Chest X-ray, AP view. Patient: 87 years old, sex M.
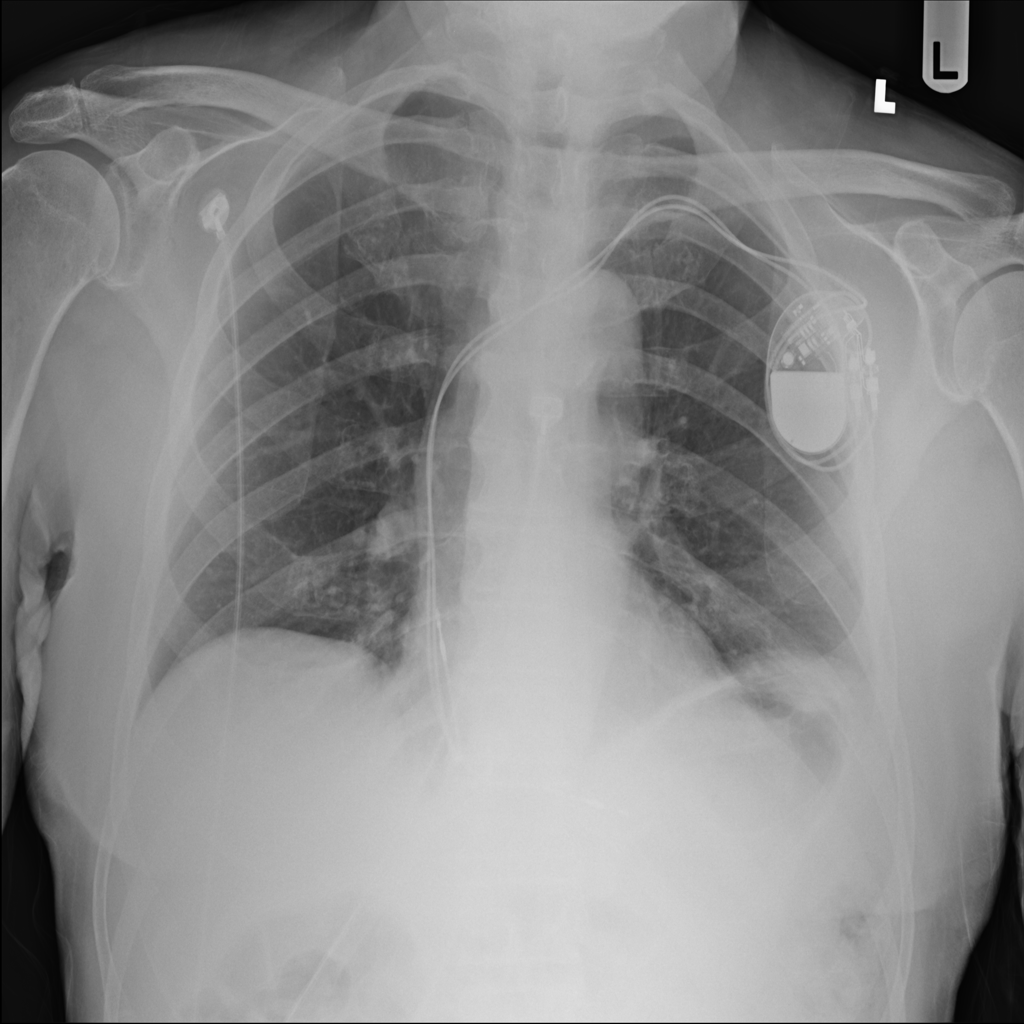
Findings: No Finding